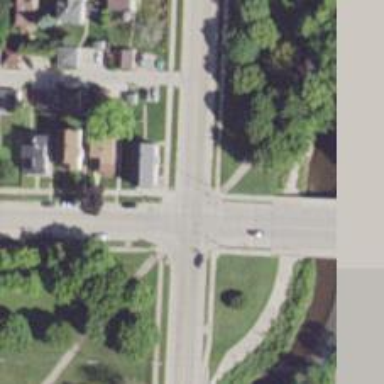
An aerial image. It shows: Crossing on footway.